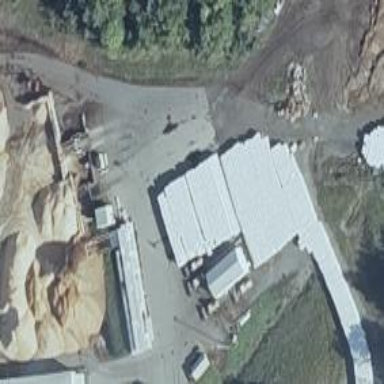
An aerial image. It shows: Sawmill craft.